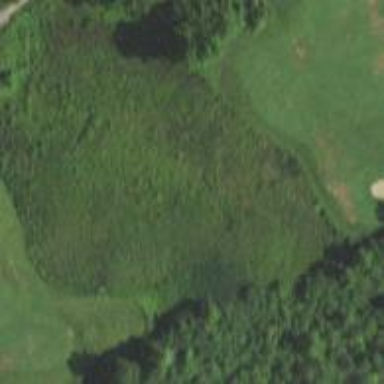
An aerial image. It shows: Water hazard on golf course.